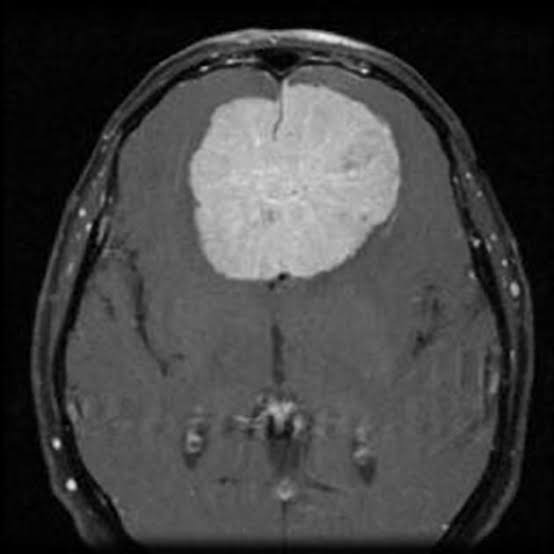
Label: meningioma